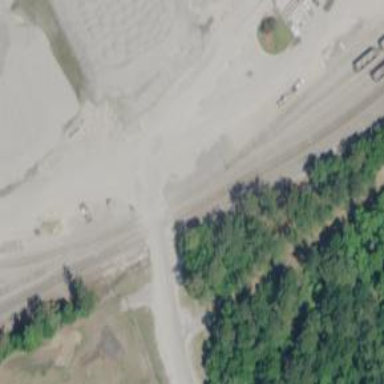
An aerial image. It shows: Level crossing along the railway.